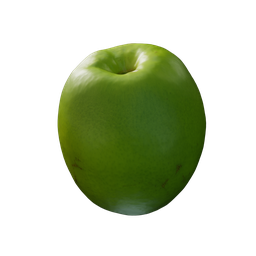
Label: nature